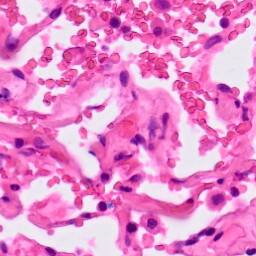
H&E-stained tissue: Lung